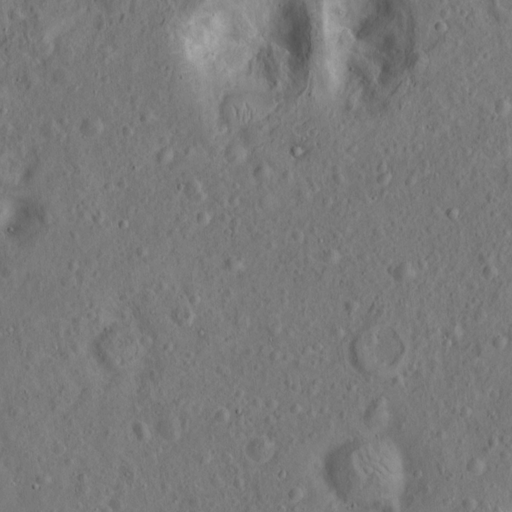
Classes present: Background, Cone